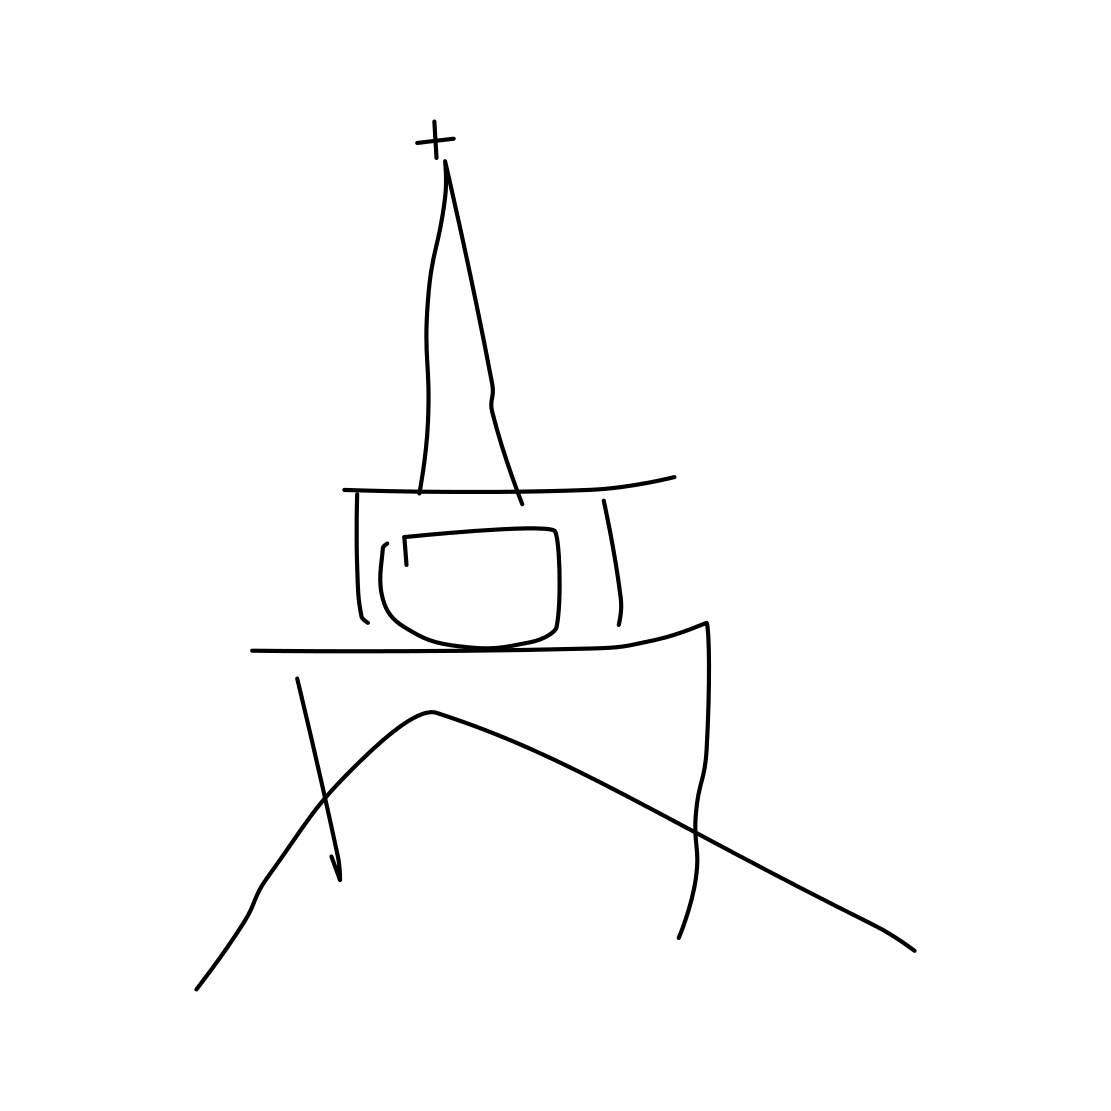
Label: church